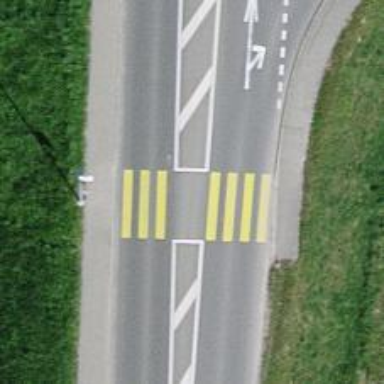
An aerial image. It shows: Zebra crossing on the road.